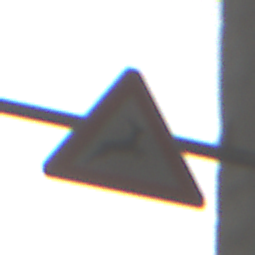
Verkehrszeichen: WildwechselLinks
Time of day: SunriseSunset
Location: Roofed (Suburban)
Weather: Clear
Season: NotSpecified
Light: Natural